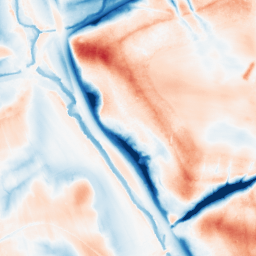
Category: edge_preserving
Decomposition family: guided
Decomposition parameters: radius: 16
eps: 0.1
Upsampling method: sinc_blackman
Upsampling parameters: scale: 2
kernel_size: 16
Upsampling scale: 2